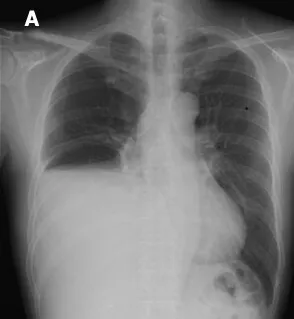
Chest A, x-ray and B, computed tomography (CT) scan. B, CT scan images showed that tumor was non-homogeneously enhanced by the contrast material.
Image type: radiology (x_ray)